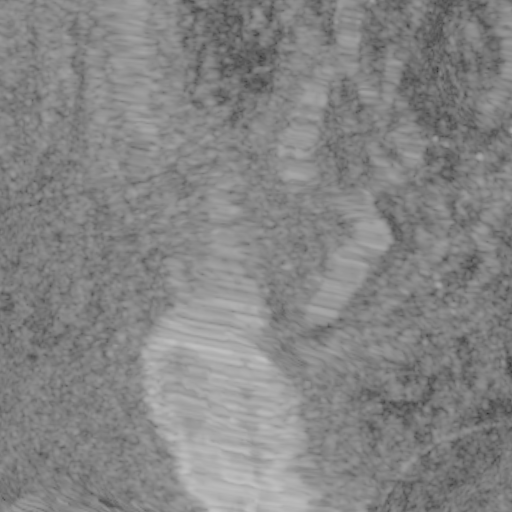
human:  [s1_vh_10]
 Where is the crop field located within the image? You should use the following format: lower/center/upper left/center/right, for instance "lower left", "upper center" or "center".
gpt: The crop field is located in the lower right of the image.
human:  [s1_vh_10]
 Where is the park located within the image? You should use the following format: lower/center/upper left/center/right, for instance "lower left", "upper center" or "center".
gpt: The park is located in the upper right of the image.
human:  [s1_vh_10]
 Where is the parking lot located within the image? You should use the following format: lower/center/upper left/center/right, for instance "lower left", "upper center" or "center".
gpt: The parking lot is located in the upper right of the image.
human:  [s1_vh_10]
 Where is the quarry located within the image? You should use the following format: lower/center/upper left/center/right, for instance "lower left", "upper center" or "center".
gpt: The quarry is located in the lower right of the image.
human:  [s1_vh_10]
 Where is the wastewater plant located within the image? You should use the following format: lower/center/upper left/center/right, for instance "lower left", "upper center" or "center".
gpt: The wastewater plant is located in the center right of the image.
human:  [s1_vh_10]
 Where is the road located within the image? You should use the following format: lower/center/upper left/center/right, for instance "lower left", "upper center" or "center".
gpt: There is no road in the image.

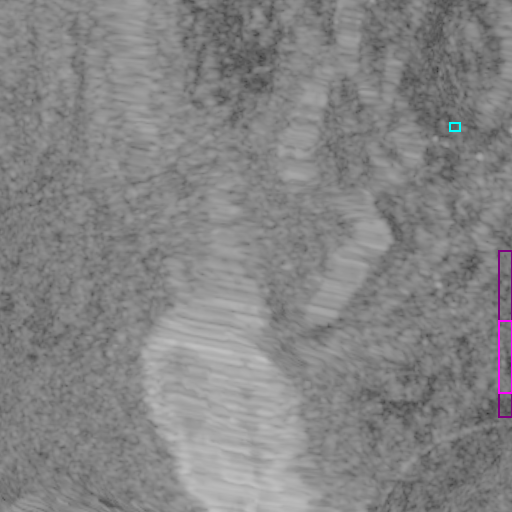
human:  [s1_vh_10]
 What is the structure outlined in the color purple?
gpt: The structure outlined in purple is a crop field.
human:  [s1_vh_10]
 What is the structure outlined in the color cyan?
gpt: The structure outlined in cyan is a parking lot.
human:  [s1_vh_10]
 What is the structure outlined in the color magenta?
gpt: The structure outlined in magenta is a quarry.
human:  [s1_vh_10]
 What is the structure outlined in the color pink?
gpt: There is no pink outline.